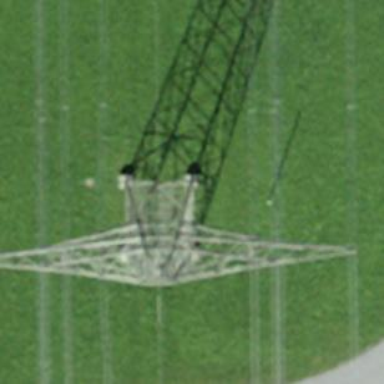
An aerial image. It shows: Power tower.